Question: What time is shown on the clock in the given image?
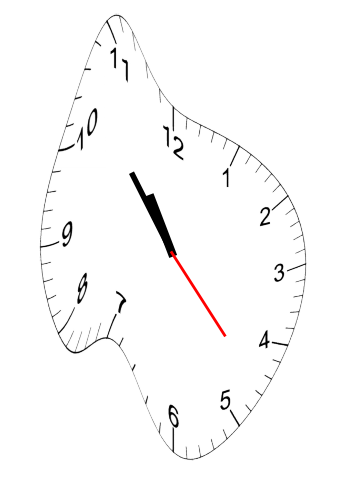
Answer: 10:53:23